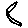
Label: moon